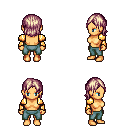
a pixel art fantasy rpg character, female body template, human, tanned skin, gold arm armor, teal pants, white blonde long bangs hairstyle, four views (front, back, left, right), 2x2 character sprite sheet, small pixel art, hard edges, no anti-aliasing